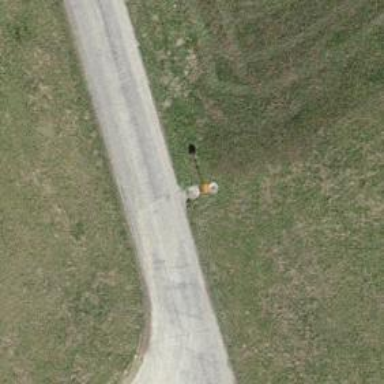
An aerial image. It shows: Aerial marker.